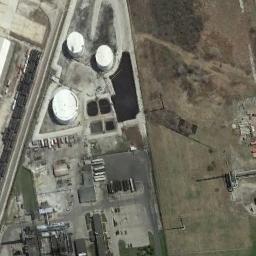
Label: storage tanks